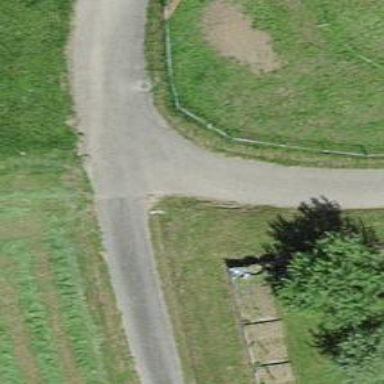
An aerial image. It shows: Well-maintained track road of grade 1.